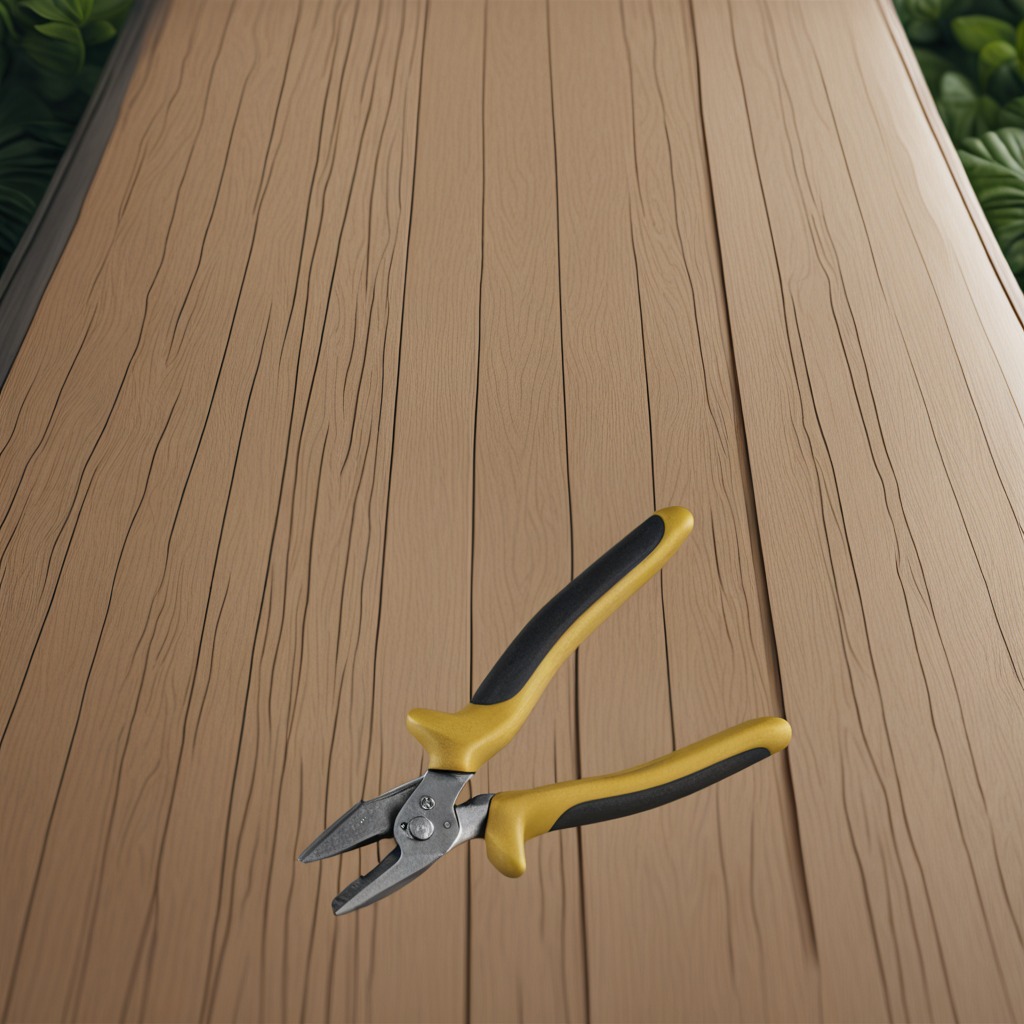
A plier is lying on the wooden table inside a jungle field workshop tent.